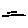
Label: line